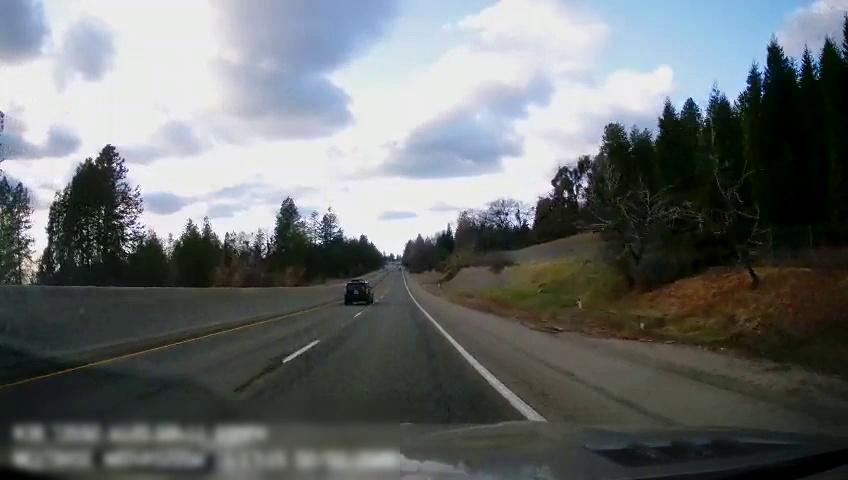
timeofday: Day
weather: Cloudy
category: Drivable Space
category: Vehicles | SUV
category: Lanes | Alternate Lane
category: Lanes | Current Lane
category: Lanes | Current Lane